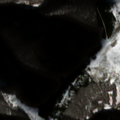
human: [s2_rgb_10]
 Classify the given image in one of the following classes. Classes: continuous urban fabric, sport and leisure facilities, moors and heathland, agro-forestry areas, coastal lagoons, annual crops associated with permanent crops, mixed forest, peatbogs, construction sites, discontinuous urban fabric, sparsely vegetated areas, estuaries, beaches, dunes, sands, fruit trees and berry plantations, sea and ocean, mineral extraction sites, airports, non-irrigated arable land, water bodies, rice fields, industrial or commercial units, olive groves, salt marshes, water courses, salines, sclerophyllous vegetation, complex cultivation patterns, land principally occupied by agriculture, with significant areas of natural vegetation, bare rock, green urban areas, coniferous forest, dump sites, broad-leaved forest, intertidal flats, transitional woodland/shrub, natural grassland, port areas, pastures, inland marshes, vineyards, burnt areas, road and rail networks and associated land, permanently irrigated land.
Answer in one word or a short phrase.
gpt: broad-leaved forest, natural grassland